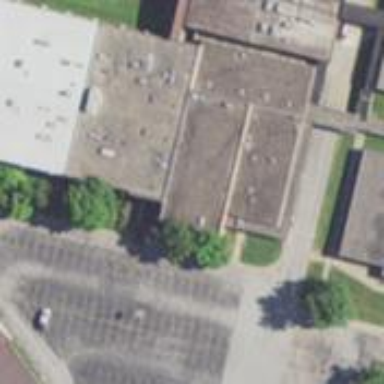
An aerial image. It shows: School.